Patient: sex M, age 37
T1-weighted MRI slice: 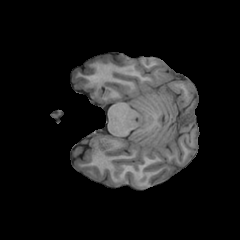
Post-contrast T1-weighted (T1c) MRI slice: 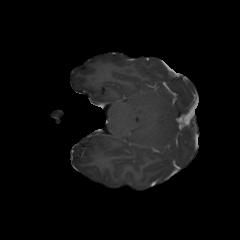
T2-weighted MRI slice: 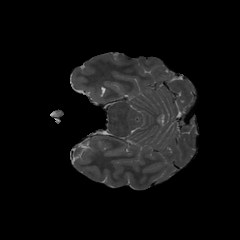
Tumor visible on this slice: no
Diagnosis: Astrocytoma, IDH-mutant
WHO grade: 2